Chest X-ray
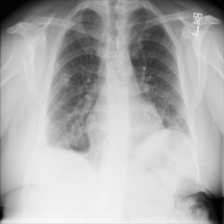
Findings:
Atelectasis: negative
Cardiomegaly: negative
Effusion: negative
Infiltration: positive
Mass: negative
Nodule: positive
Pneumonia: negative
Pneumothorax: negative
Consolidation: negative
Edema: negative
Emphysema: negative
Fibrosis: negative
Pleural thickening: negative
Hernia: negative